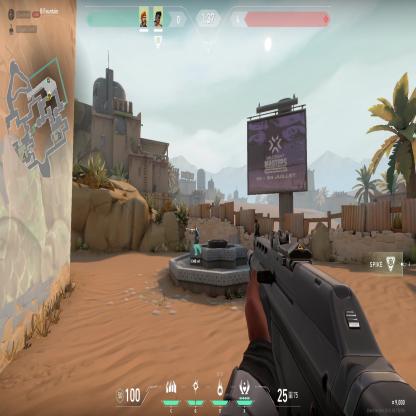
Label: teammate